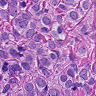
Metastatic tissue present: yes